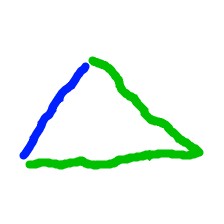
Shape: triangle